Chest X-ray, PA view. Patient: 12 years old, sex M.
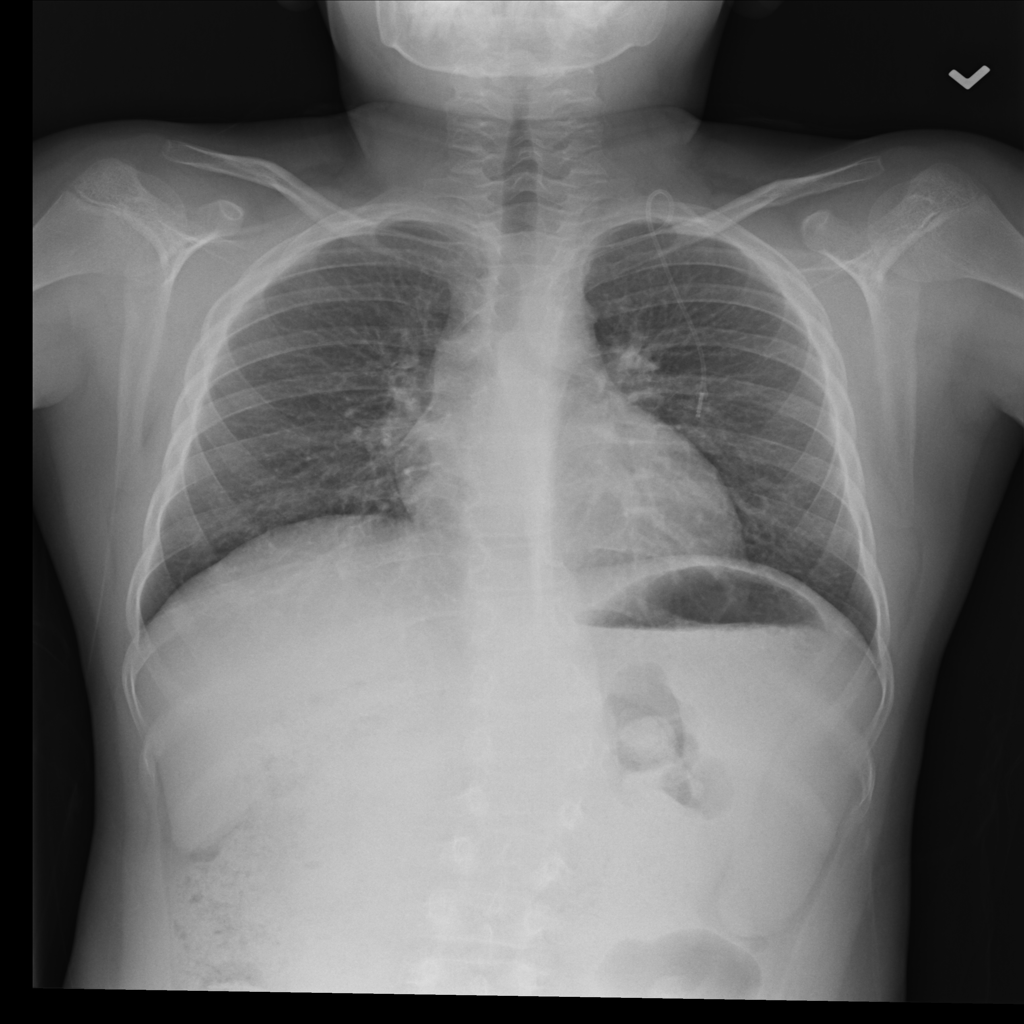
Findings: No Finding